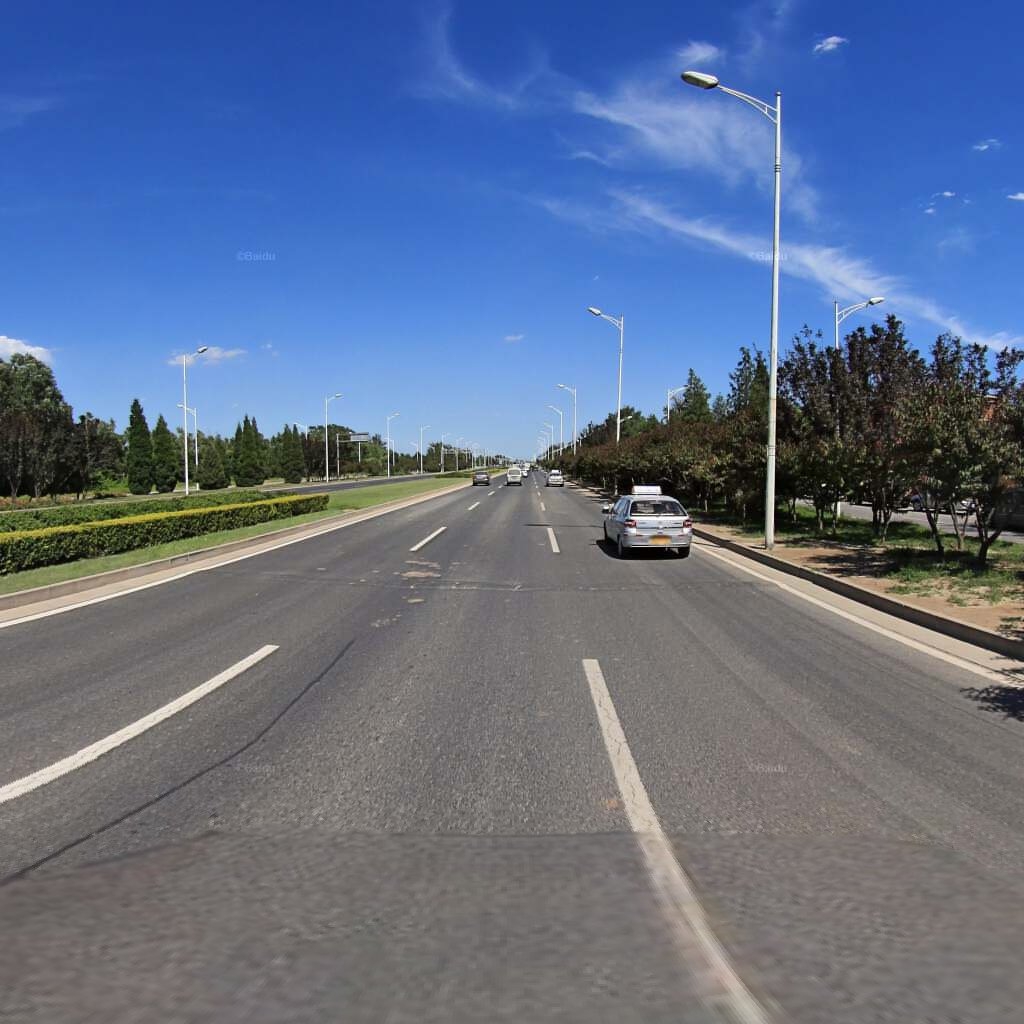
Region: Haidian
Road damage annotations: longitudinal patch, transverse crack